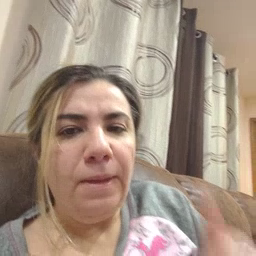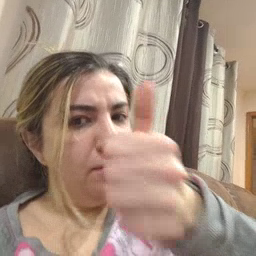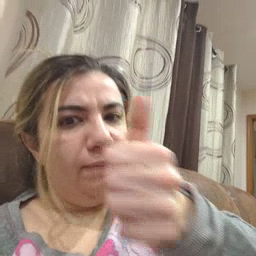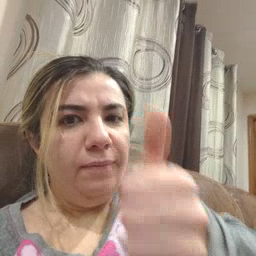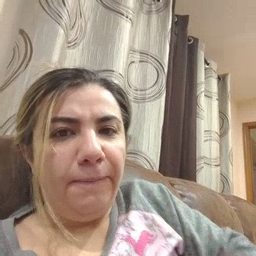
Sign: yourself